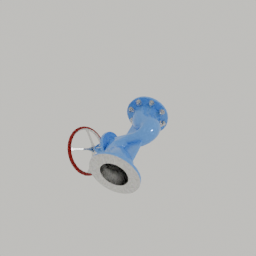
Label: mechanical